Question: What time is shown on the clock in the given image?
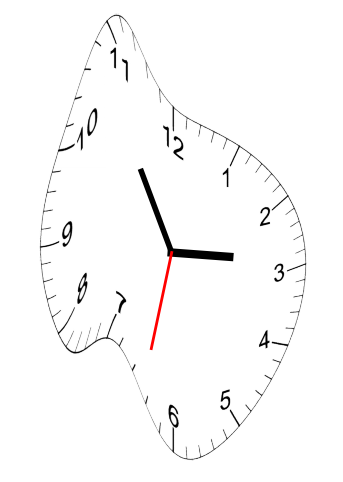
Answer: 02:54:32